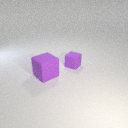
small purple rubber cube to the right of large purple rubber cube